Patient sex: M
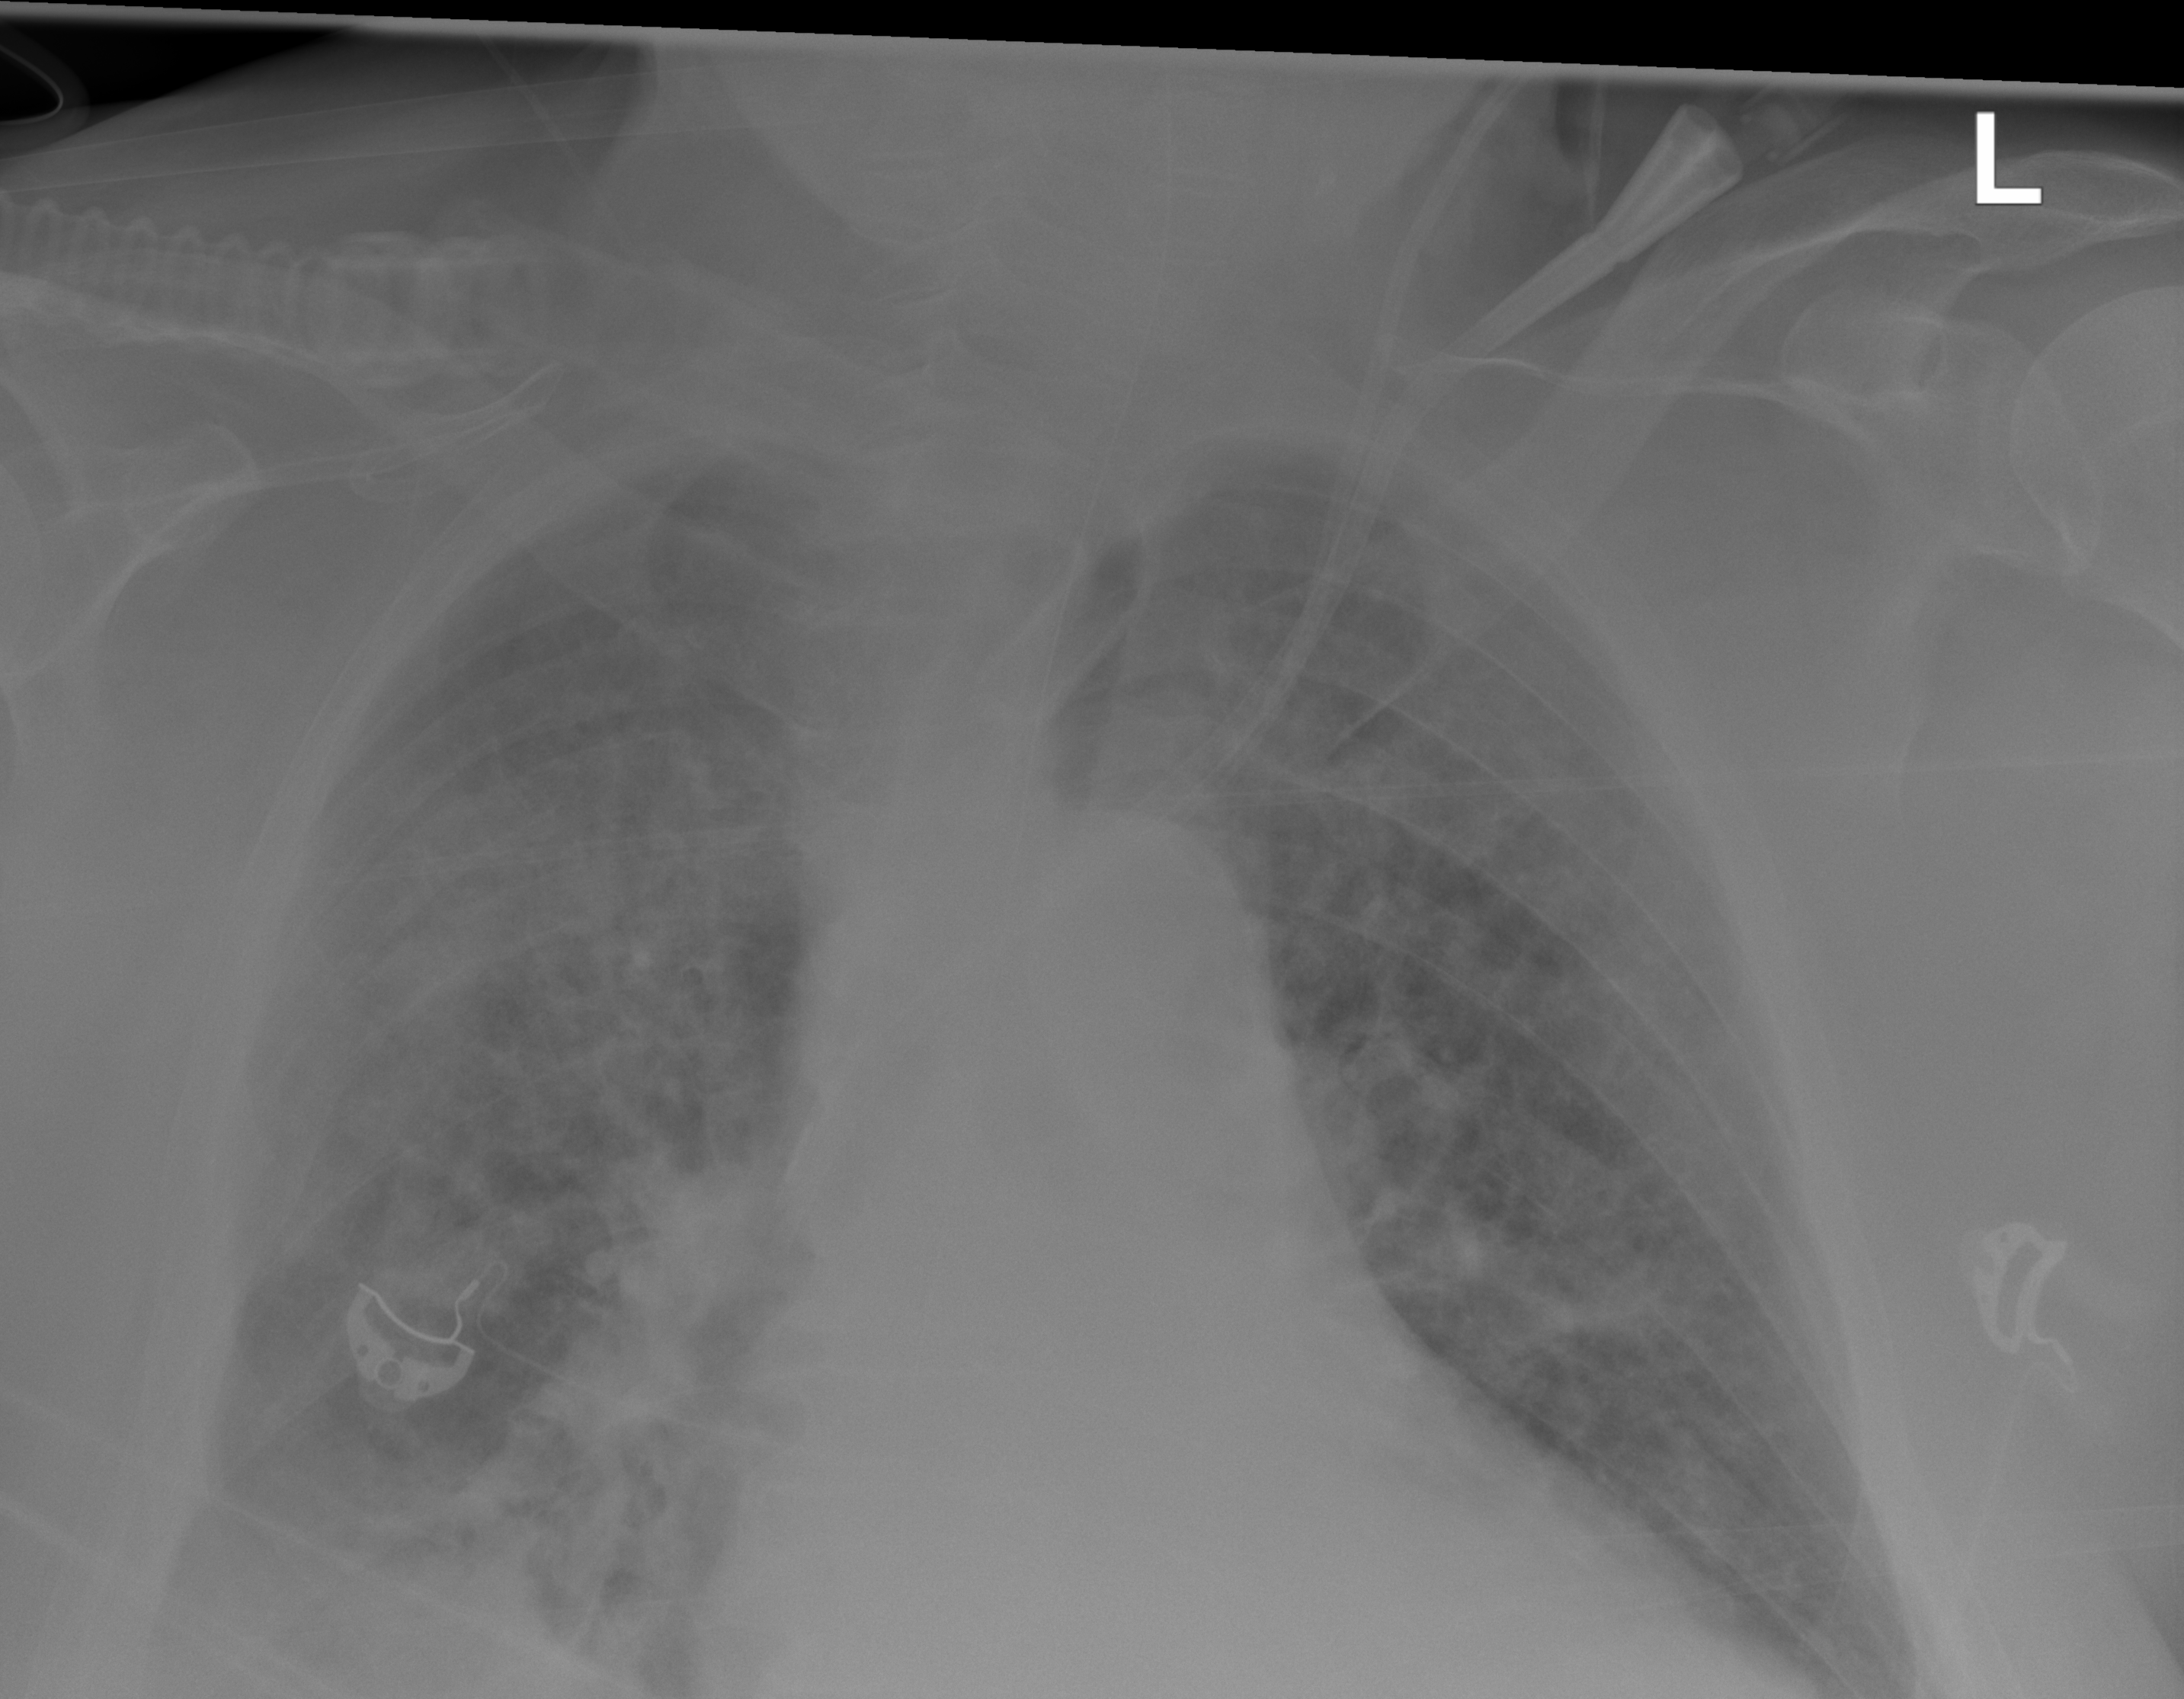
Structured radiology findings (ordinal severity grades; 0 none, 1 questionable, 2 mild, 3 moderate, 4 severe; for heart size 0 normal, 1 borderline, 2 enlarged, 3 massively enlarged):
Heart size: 2
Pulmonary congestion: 2
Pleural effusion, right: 3
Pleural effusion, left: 0
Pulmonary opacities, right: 3
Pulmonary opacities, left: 3
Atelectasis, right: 3
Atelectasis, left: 2